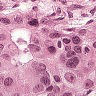
Metastatic tissue present: yes